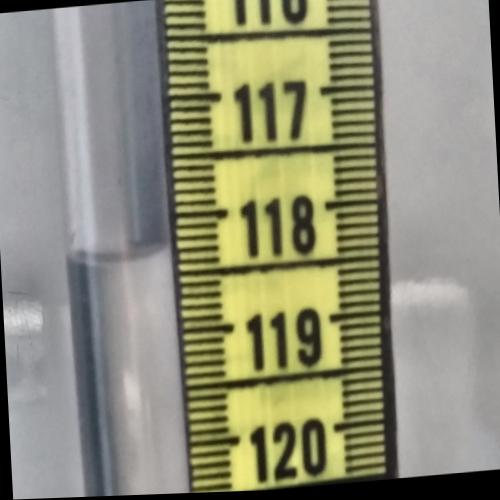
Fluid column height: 118.3 cm